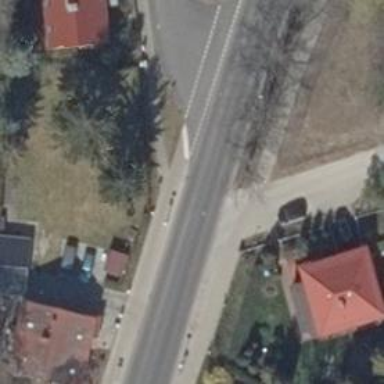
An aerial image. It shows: Residential road.